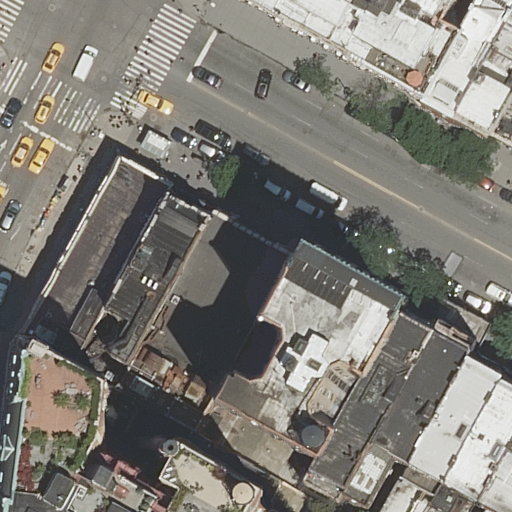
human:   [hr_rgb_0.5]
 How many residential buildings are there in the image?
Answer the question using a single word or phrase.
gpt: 15

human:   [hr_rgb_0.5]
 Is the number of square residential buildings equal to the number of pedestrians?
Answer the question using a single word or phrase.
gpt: no

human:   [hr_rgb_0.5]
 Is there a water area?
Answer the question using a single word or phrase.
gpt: no

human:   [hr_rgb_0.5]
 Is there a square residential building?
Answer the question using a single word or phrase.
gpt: no

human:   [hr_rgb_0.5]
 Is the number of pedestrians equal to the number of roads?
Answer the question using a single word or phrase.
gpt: no

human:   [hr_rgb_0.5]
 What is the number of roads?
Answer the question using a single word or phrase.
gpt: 9

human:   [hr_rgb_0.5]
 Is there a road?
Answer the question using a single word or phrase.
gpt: yes

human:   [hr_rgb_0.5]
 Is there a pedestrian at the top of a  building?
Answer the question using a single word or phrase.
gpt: yes

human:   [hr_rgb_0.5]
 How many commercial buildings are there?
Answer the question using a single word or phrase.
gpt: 0

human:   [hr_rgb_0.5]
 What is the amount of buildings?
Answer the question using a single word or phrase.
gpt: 15

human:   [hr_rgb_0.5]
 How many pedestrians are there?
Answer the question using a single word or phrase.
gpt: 1

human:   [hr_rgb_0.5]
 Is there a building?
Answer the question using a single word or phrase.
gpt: yes

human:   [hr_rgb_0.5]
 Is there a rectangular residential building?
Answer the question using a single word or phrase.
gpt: yes

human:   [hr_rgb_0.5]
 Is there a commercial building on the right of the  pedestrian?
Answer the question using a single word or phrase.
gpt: no

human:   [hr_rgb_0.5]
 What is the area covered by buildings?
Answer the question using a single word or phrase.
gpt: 4222m2

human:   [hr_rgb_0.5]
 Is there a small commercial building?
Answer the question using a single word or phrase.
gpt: no

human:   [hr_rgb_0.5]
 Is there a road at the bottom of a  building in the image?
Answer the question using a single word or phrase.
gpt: yes

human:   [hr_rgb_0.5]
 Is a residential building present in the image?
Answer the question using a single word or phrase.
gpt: yes

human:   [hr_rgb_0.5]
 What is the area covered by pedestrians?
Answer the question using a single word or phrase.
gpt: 22m2

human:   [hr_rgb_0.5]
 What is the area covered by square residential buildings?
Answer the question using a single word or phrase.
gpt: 0m2

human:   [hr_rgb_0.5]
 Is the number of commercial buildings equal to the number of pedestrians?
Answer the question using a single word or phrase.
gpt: no

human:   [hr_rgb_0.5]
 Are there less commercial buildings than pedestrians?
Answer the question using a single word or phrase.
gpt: yes

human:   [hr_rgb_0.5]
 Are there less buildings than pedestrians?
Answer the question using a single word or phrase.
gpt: no

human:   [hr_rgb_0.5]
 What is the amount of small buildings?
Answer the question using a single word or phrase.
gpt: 6

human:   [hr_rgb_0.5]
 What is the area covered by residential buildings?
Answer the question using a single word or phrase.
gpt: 4222m2

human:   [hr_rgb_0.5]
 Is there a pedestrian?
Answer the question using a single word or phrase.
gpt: yes

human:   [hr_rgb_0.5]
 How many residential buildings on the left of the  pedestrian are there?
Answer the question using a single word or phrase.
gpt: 0

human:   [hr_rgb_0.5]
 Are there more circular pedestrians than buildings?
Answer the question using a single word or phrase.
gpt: no

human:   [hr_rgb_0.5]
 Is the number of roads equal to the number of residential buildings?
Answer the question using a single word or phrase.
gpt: no

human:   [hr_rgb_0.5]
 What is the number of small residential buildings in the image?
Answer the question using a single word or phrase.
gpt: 6

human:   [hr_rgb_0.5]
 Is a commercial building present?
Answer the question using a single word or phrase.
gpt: no

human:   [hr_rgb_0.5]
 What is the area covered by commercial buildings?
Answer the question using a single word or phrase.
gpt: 0m2

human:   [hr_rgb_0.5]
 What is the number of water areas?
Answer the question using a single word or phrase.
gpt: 0

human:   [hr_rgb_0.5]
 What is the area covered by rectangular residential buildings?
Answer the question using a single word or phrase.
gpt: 1238m2

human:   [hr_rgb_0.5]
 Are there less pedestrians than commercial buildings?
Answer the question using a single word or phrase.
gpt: no

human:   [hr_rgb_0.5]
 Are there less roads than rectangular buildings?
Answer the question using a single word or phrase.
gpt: no

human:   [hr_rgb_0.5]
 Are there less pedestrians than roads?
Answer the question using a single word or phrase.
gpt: yes

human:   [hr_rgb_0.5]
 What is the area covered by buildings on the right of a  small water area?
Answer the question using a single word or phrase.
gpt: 0m2

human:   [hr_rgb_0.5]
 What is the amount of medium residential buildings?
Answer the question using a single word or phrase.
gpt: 6

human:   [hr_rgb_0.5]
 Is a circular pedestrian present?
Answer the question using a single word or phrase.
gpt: no

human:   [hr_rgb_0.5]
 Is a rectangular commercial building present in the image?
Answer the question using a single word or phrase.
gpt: no

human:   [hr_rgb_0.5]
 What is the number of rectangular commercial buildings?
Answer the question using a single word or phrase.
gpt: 0

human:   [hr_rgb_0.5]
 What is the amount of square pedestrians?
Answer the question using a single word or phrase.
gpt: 0

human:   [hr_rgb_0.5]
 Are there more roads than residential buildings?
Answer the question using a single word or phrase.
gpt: no

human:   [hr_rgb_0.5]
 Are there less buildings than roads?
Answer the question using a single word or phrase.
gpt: no

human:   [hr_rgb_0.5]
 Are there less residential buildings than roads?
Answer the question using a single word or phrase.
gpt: no

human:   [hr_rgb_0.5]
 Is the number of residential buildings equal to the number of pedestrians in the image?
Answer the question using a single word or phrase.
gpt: no

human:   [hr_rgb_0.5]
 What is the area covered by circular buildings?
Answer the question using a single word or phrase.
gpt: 0m2

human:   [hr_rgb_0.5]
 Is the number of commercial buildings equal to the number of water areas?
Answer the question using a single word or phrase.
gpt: yes

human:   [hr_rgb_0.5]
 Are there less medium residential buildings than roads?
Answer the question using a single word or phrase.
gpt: yes

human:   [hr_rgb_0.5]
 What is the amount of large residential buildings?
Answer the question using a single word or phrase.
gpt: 3

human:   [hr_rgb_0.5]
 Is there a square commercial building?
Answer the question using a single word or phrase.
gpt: no

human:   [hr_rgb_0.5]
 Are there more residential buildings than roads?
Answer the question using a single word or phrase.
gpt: yes

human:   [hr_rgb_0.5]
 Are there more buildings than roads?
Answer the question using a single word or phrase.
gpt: yes

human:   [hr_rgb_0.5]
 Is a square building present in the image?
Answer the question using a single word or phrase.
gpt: no

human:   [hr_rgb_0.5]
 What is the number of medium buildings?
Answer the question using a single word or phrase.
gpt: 6

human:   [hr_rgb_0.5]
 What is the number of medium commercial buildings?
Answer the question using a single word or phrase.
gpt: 0

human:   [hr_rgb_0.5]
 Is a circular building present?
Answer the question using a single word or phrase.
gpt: no

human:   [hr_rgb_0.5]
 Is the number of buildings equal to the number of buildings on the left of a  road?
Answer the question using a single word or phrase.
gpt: no

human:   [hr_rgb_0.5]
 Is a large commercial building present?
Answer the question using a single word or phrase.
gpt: no

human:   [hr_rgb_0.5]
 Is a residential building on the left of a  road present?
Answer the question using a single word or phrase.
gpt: yes

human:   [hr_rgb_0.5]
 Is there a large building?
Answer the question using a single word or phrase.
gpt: yes

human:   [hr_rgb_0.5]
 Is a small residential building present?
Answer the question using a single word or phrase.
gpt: yes

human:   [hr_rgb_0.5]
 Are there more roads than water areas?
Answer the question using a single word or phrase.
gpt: yes